Question: I am trying to add a HTML Form as a table row dynamically using Jquery 1.3.2 (Please don't ask why such an older version). Hierarchy of tags should be as below since I need the form to be added as a table row.
'''
<tr><form><td><input/></td><td><button/></td></form></tr>
'''
The issue I am facing is that form tag is coming out of hierarchy
'''
<tr><form></form><td><input/></td><td><button/></td></tr>
'''
I have already tried some solutions but does not work. e.g. <URL>
'''
$('#addNewRow').click(function() {
var form = '<tr id = "id_rowAdd"><form action="add" method="post" id="id_frmAdd">' +
'<td><input type = "text" cssClass="" name="col1" id="id_col1"/></td>' +
'<td><input type="submit" value="Add" name="addBtn" id="id_addBtn"/></td>' +
'<td><input type="button" value="Delete" name="rowDeleteBtn" id="id_rowDeleteBtn"/></td></form></tr>';
$('#scrollTable tr:first').before(form);
});
$('#id_rowDeleteBtn').click(function() {
$('#id_rowAddFlight').remove();
});
'''
'''
div.row_manipulator {
float: left;
background-color: #21405d;
padding-left: 2%;
padding-top: 0.5%;
padding-bottom: 0.5%;
padding-right: 2%;
}
div.row_manipulator a {
color: #FCFF9D;
font-family: sans-serif, "Courier New", monospace;
font-size: 12px;
font-weight: bold;
text-align: center;
text-decoration: none;
}
'''
'''
<script src="https://ajax.googleapis.com/ajax/libs/jquery/1.3.2/jquery.min.js"></script>
<div id="table_holder" style="background: #21405d;width: 1228px;margin-top: 5px;">
<div class="row_manipulator w11">
<s:a href="#" id="addNewRow">Add New Row</s:a>
</div>
<div style="clear: left;">
<table border="1" cellspacing="0" cellpadding="0" class="tbl1 scroll" id="scrollTable">
<thead id="table_head">
<tr>
<th class="w11">Column 1</th>
<th class="w11">Column 2</th>
<th class="w11">Column 3</th>
</tr>
</thead>
</table>
</div>
</div>
'''
Provided below is from Chrome Dev Tool after Clicking the "Add Row" Link.

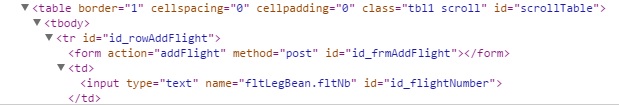
Answer: Although you can hand code a '<form>' tag inside a '<tr>' and the browser will allow it[1], behind the scenes it is complicated (and the browser is adjusting things for you).
Technically speaking (<URL> the only valid children of a '<tr>' are '<th>' and '<td>' elements, so when you try to add a form via JavaScript the browser is likely going to complain.
you will want to add your form to wrap the entire '<table>' or, add it to be within a specific '<td>' element.
[1]: Re 'allow' - the browser 'accepts' it, but modifies the real DOM it works with to overcome this invalid nesting.